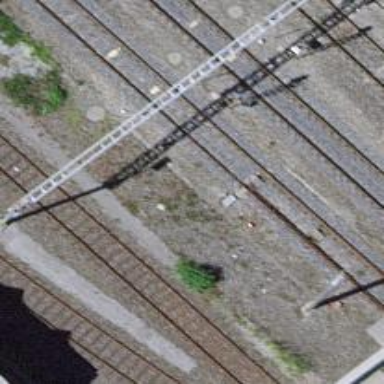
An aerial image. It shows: Railway signal.